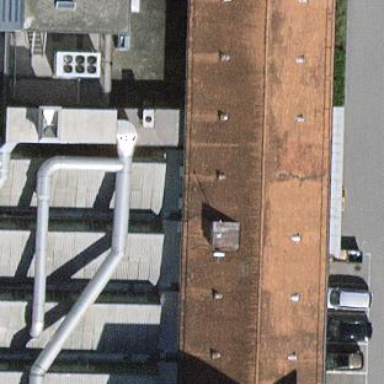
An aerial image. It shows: Industrial building.